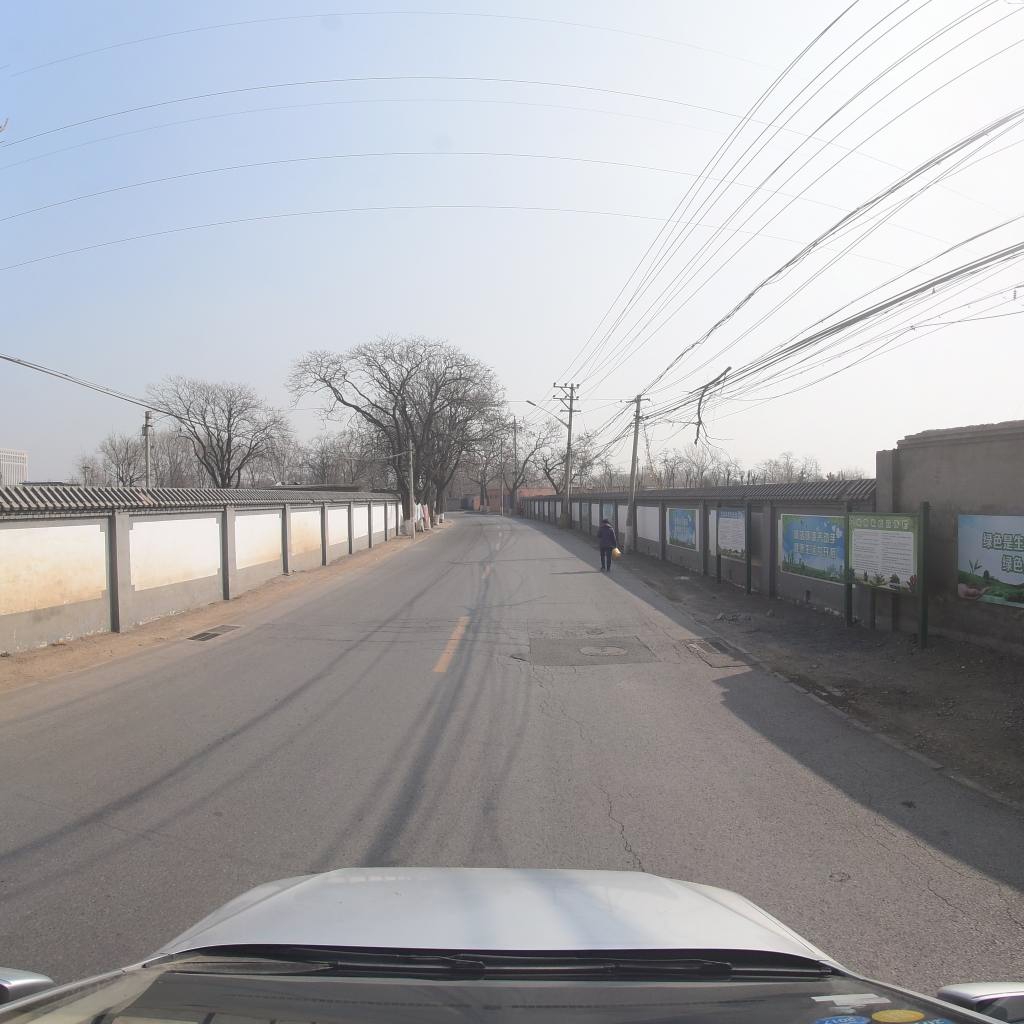
Region: Fengtai
Road damage annotations: alligator crack, longitudinal crack, pothole, transverse crack, longitudinal crack, manhole cover